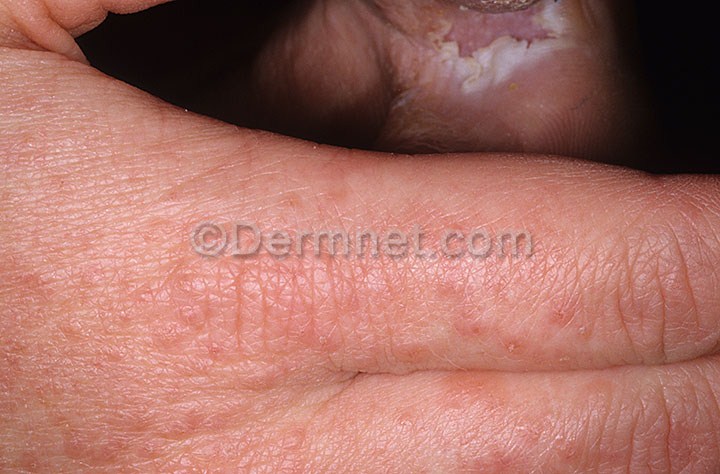
Disease: Tinea Ringworm Candidiasis and other Fungal Infections